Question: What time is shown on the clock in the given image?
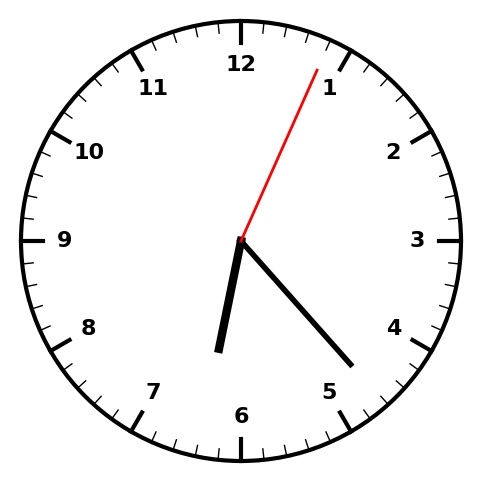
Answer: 06:23:04